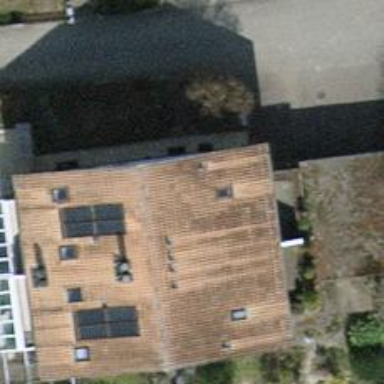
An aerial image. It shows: Small solar photovoltaic panel generator on the roof of building.